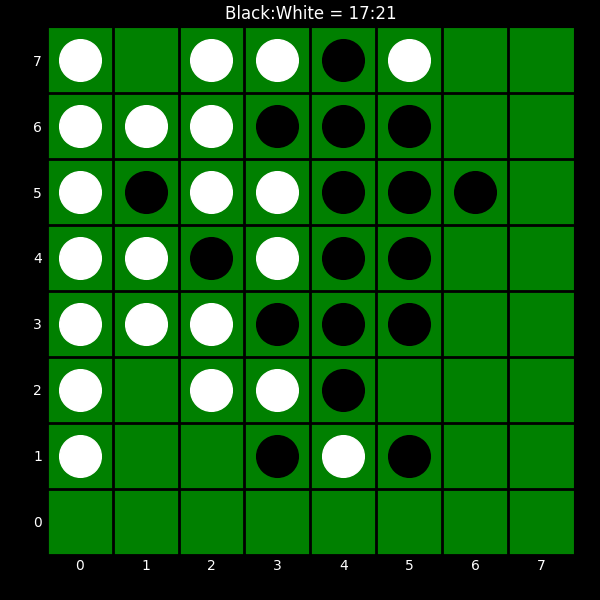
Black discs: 17
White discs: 21